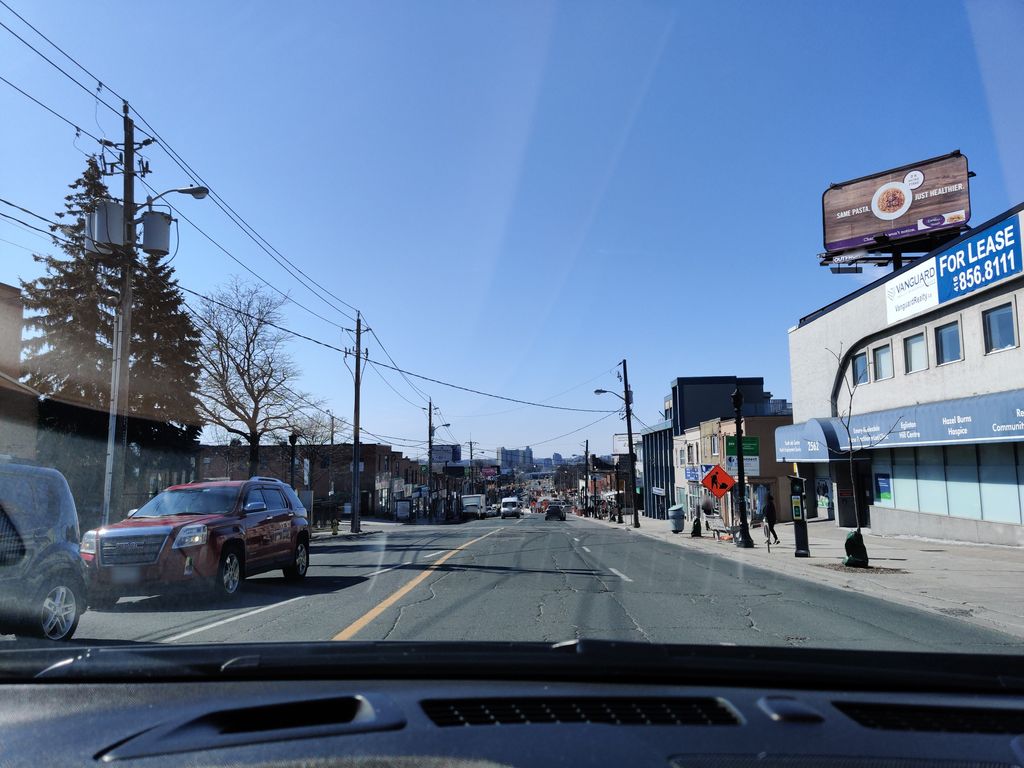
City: toronto